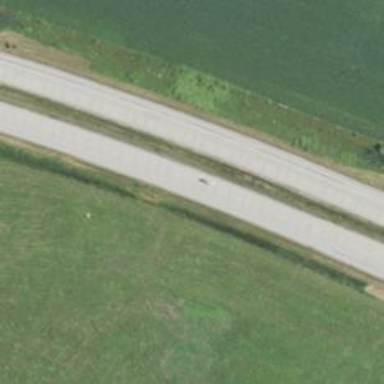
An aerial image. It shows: This image shows trunk highway that functions as expressway.